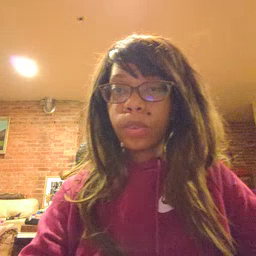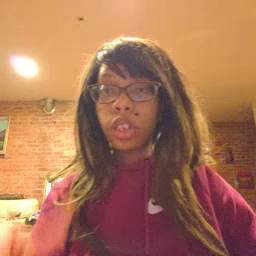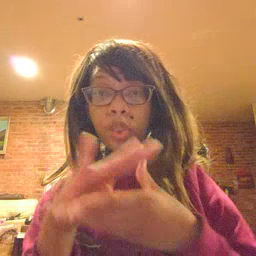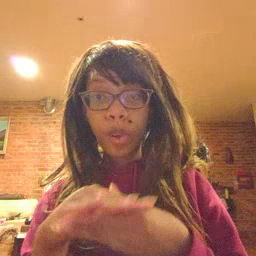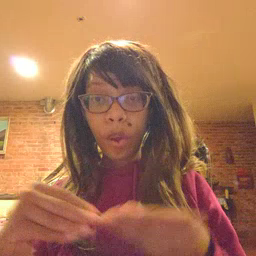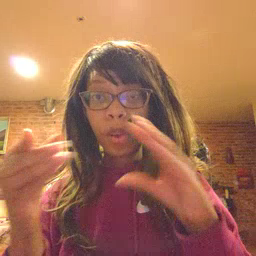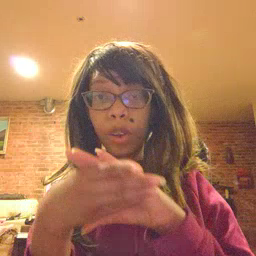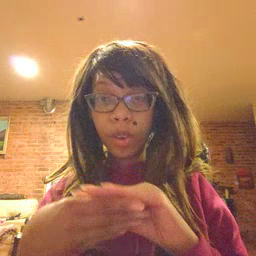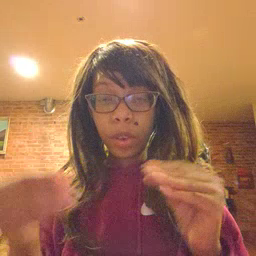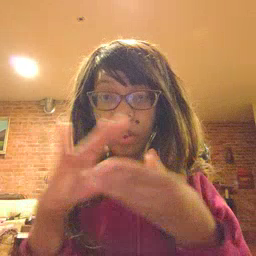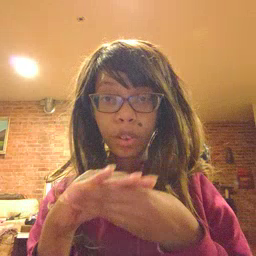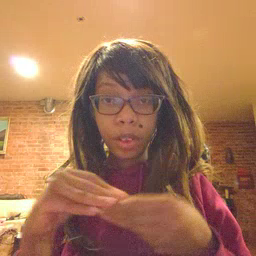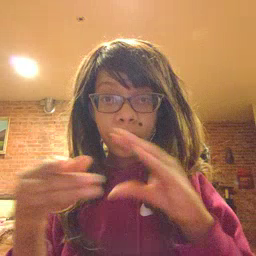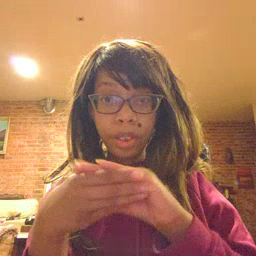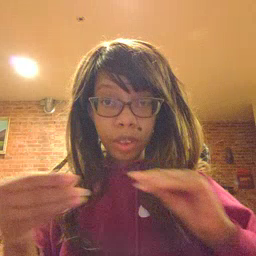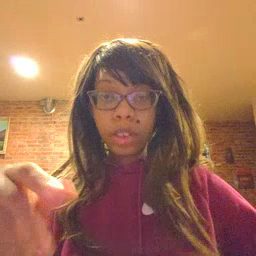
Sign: story